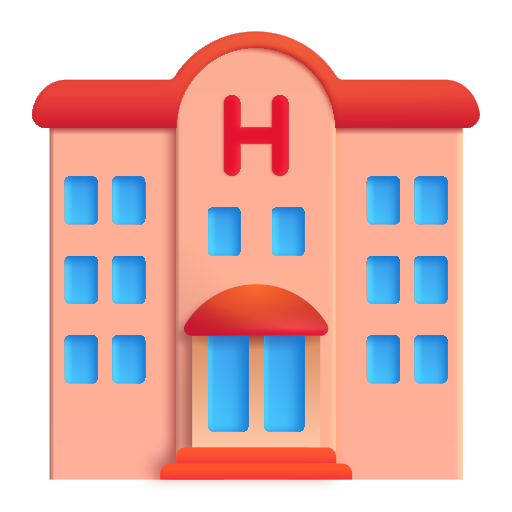
hotel color